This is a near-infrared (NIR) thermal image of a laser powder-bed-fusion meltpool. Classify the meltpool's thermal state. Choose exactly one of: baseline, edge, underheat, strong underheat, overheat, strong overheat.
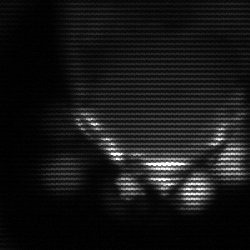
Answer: edge